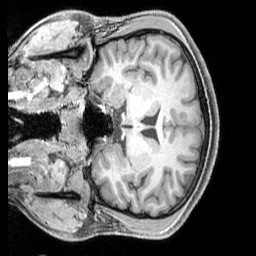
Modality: T1w
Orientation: coronal
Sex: male
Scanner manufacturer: siemens
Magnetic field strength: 3 T
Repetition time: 2.3 s
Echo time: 0.00226 s